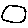
Label: circle